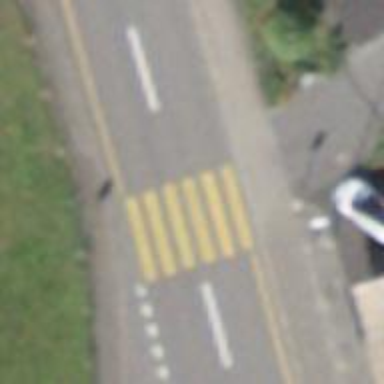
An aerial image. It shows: Marked zebra crossing on the road. The crossing is indicated by zebra markings.